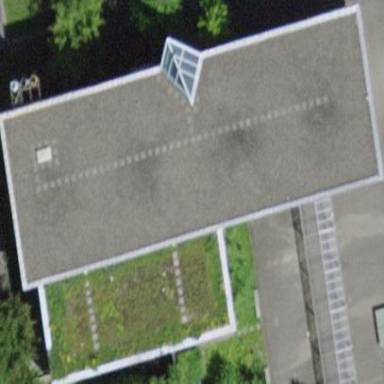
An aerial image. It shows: School building.